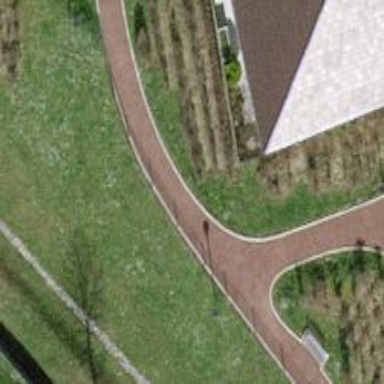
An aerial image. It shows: Footway with surface of fine gravel.